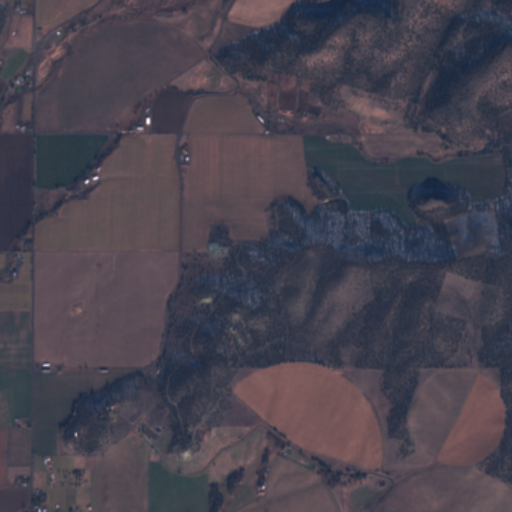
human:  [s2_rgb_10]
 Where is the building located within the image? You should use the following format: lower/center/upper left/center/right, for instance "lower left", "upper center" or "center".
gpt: The building is located in the lower left of the image.
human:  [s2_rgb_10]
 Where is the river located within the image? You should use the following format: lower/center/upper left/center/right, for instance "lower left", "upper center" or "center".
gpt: The river is located in the left of the image.
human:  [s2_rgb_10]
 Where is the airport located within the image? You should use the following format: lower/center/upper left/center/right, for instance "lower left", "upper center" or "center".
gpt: There is no airport in the image.